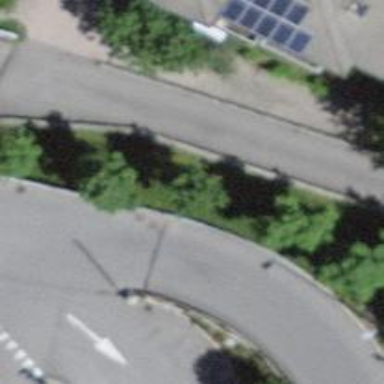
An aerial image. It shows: Lift gate barrier.